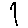
Label: line